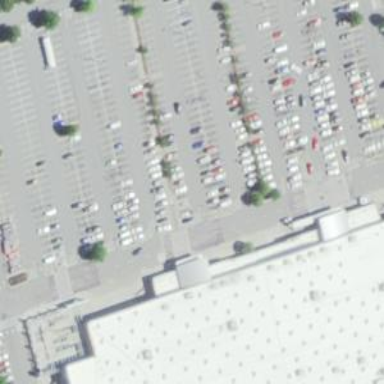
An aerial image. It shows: Parking area with surface.